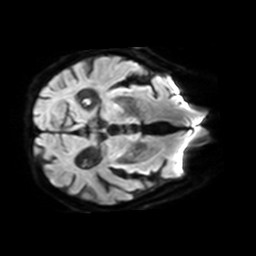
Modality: TRACE
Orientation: axial
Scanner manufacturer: philips
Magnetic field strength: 3 T
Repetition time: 3.336 s
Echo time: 0.076 s